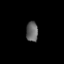
Tissue: lung
Cell type: Others
Senescence score: 0.645
Nuclear area (px): 234
Mean DAPI intensity: 100.282